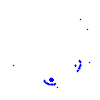
Particle: pion